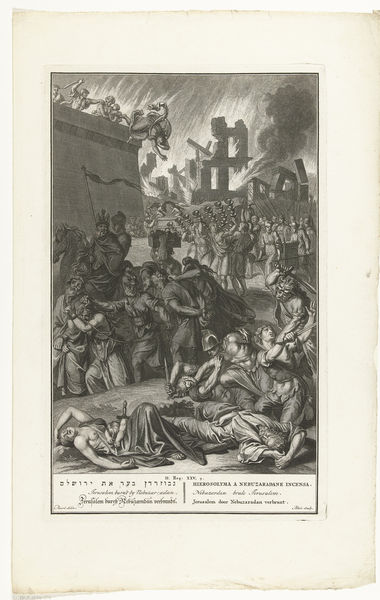
Titel: Nebuzaradan neemt het goud en zilver mee en steekt de tempel van Jerusalem in brand
Künstler: Abraham de Blois
Standort: Amsterdam
Institution: Rijksmuseum
Schlagwörter: feuer, kampf, weiß, frauen, menschen, männer, schwarz, szene, gebäude, gedränge, leiche, tot, qualm, rauch, reiter, chaos, schrift, papier, liegen, mauer, graphik, brand, krieg, schlacht, könig, flucht, ruine, flammen, druck, radierung, stich, schwert, säbel, text, waffen, durcheinander, helm, sturz, töten, kupferstich, perd, unheimlich, unbunt, raub der sabinerinnen